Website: bh-photo
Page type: gifting
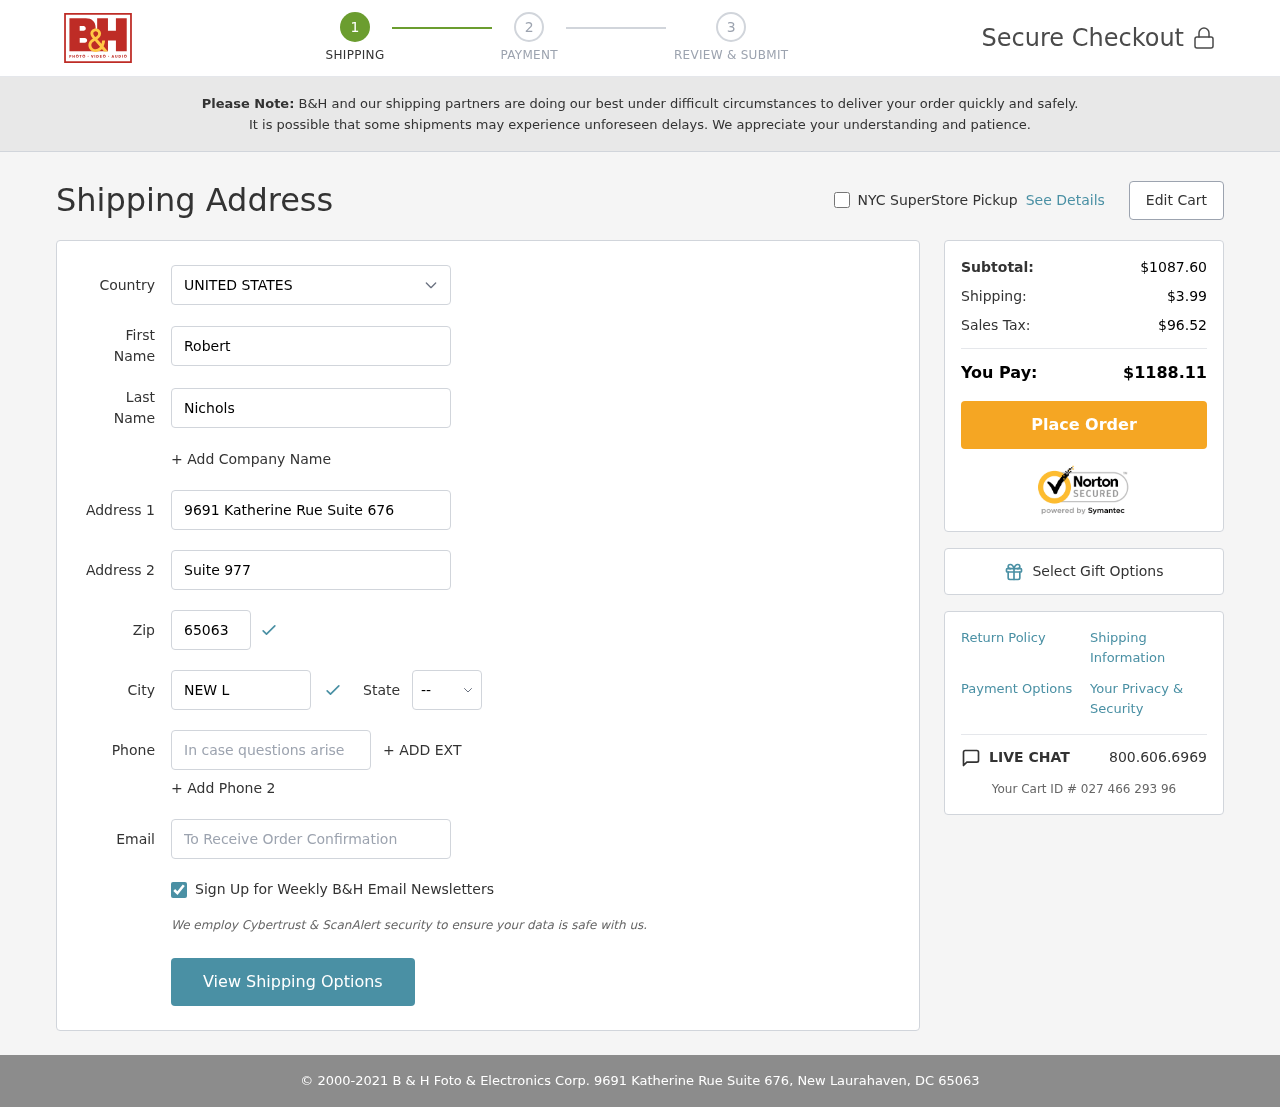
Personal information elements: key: PII_CITY
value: New Laurahaven
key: PII_COUNTRY
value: United States
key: PII_EMAIL
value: robert.nichols@hotmail.com
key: PII_FIRSTNAME
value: Robert
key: PII_LASTNAME
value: Nichols
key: PII_PHONE
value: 2763455136
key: PII_POSTCODE
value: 65063
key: PII_STATE_ABBR
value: DC
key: PII_STREET
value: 9691 Katherine Rue Suite 676
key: PII_STREET2
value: Suite 977
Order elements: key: ORDER_SUBTOTAL
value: $1087.60
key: ORDER_SHIPPING_COST
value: $3.99
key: ORDER_TAX
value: $96.52
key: ORDER_TOTAL
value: $1188.11
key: ORDER_ID
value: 027 466 293 96